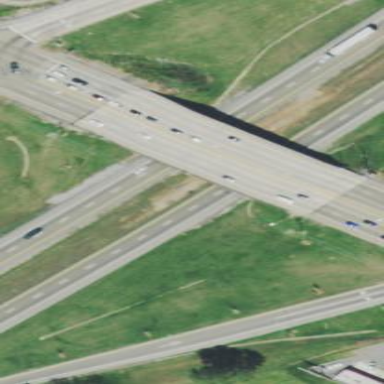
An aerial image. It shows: Bridge that serves as overpass.